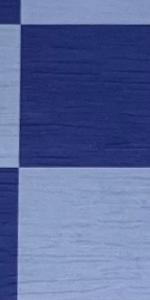
Label: Empty